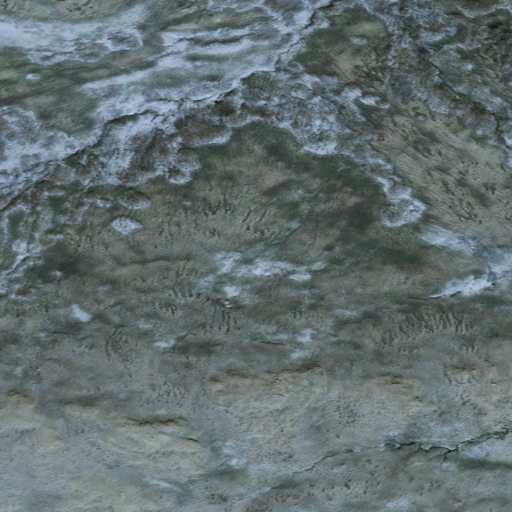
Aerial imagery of island in Alaska named Goloi Island containing only unknown